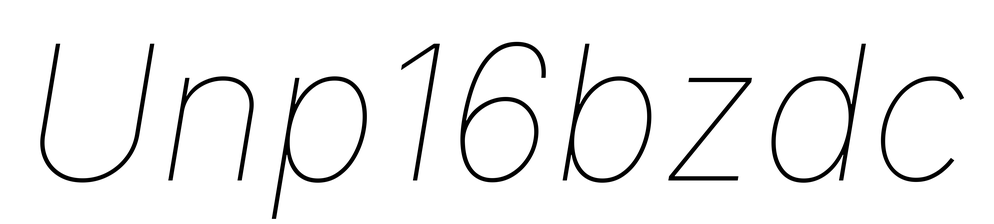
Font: Inter-Italic_Thin_Italic